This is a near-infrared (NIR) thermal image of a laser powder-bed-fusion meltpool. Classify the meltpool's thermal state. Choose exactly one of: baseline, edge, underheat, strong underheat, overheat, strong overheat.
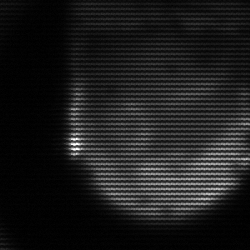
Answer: edge